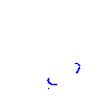
Particle: proton